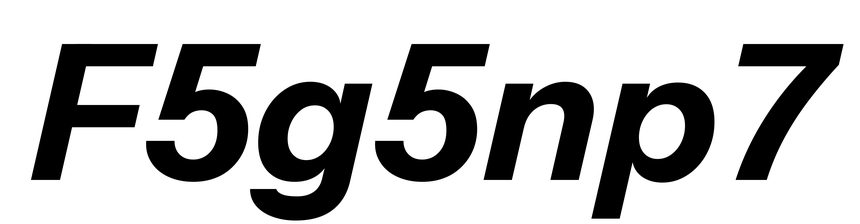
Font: InstrumentSans-Italic_Bold_Italic